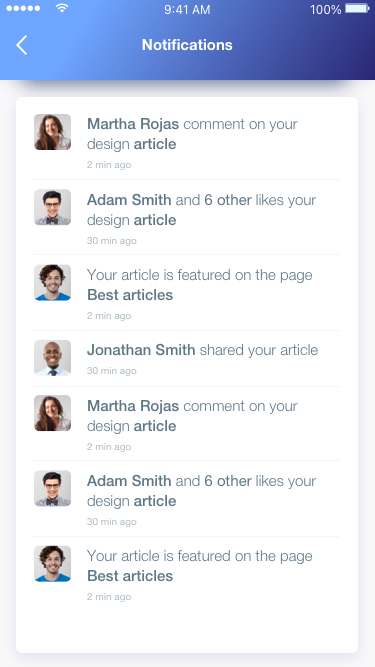
Text in this UI design:
Notifications
Martha Rojas comment on your
design article
2 min ago
Adam Smith and 6 other likes your
design article
30 min ago
Your article is featured on the page
Best articles
2 min ago
Jonathan Smith shared your article
30 min ago
Martha Rojas comment on your
design article
2 min ago
Adam Smith and 6 other likes your
design article
30 min ago
Your article is featured on the page
Best articles
2 min ago